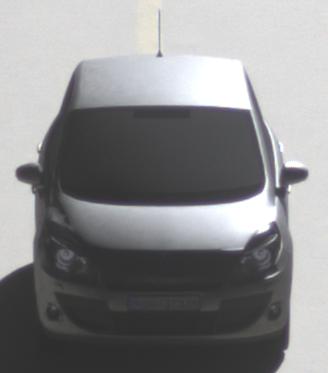
Make: Renault
Model: Scénic 1.6 16V 110
Detailed model: Scénic (III)
Model produced from: 2009/06
Model produced until: 2010/08
Doors: 5
Color: gray
Road condition: dry road
Daytime: morning or afternoon
Contrast: high contrast